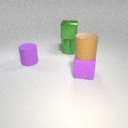
large purple rubber cylinder to the left of large purple rubber cube